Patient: sex M, age 56
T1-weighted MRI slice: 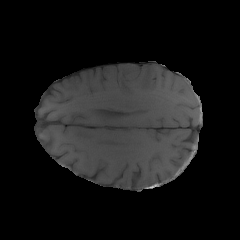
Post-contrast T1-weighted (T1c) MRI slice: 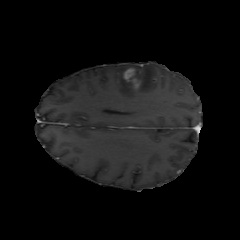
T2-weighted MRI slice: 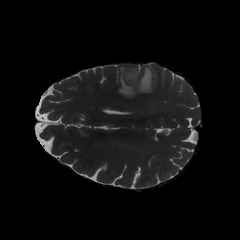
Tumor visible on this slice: yes
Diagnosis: Glioblastoma, IDH-wildtype
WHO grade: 4